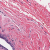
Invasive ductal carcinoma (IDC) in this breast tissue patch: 0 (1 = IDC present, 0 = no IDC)